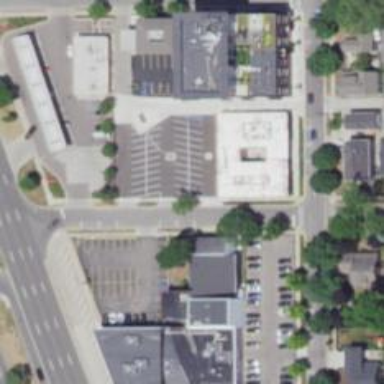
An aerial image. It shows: Healthcare clinic is depicted in the image.